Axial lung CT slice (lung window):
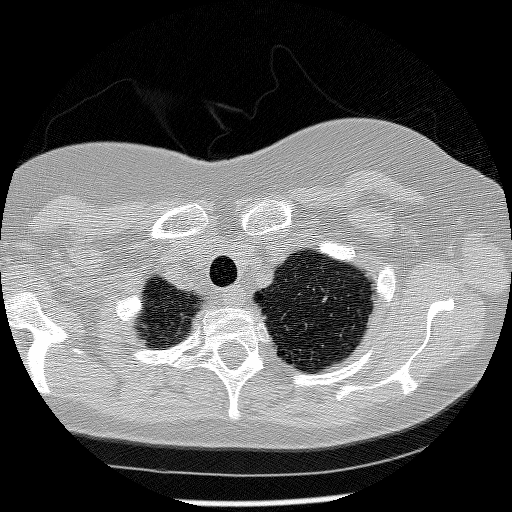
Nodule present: no